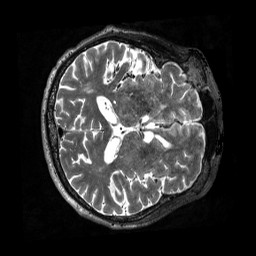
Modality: T2w
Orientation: axial
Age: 72
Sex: male
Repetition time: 3.2 s
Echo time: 0.563 s